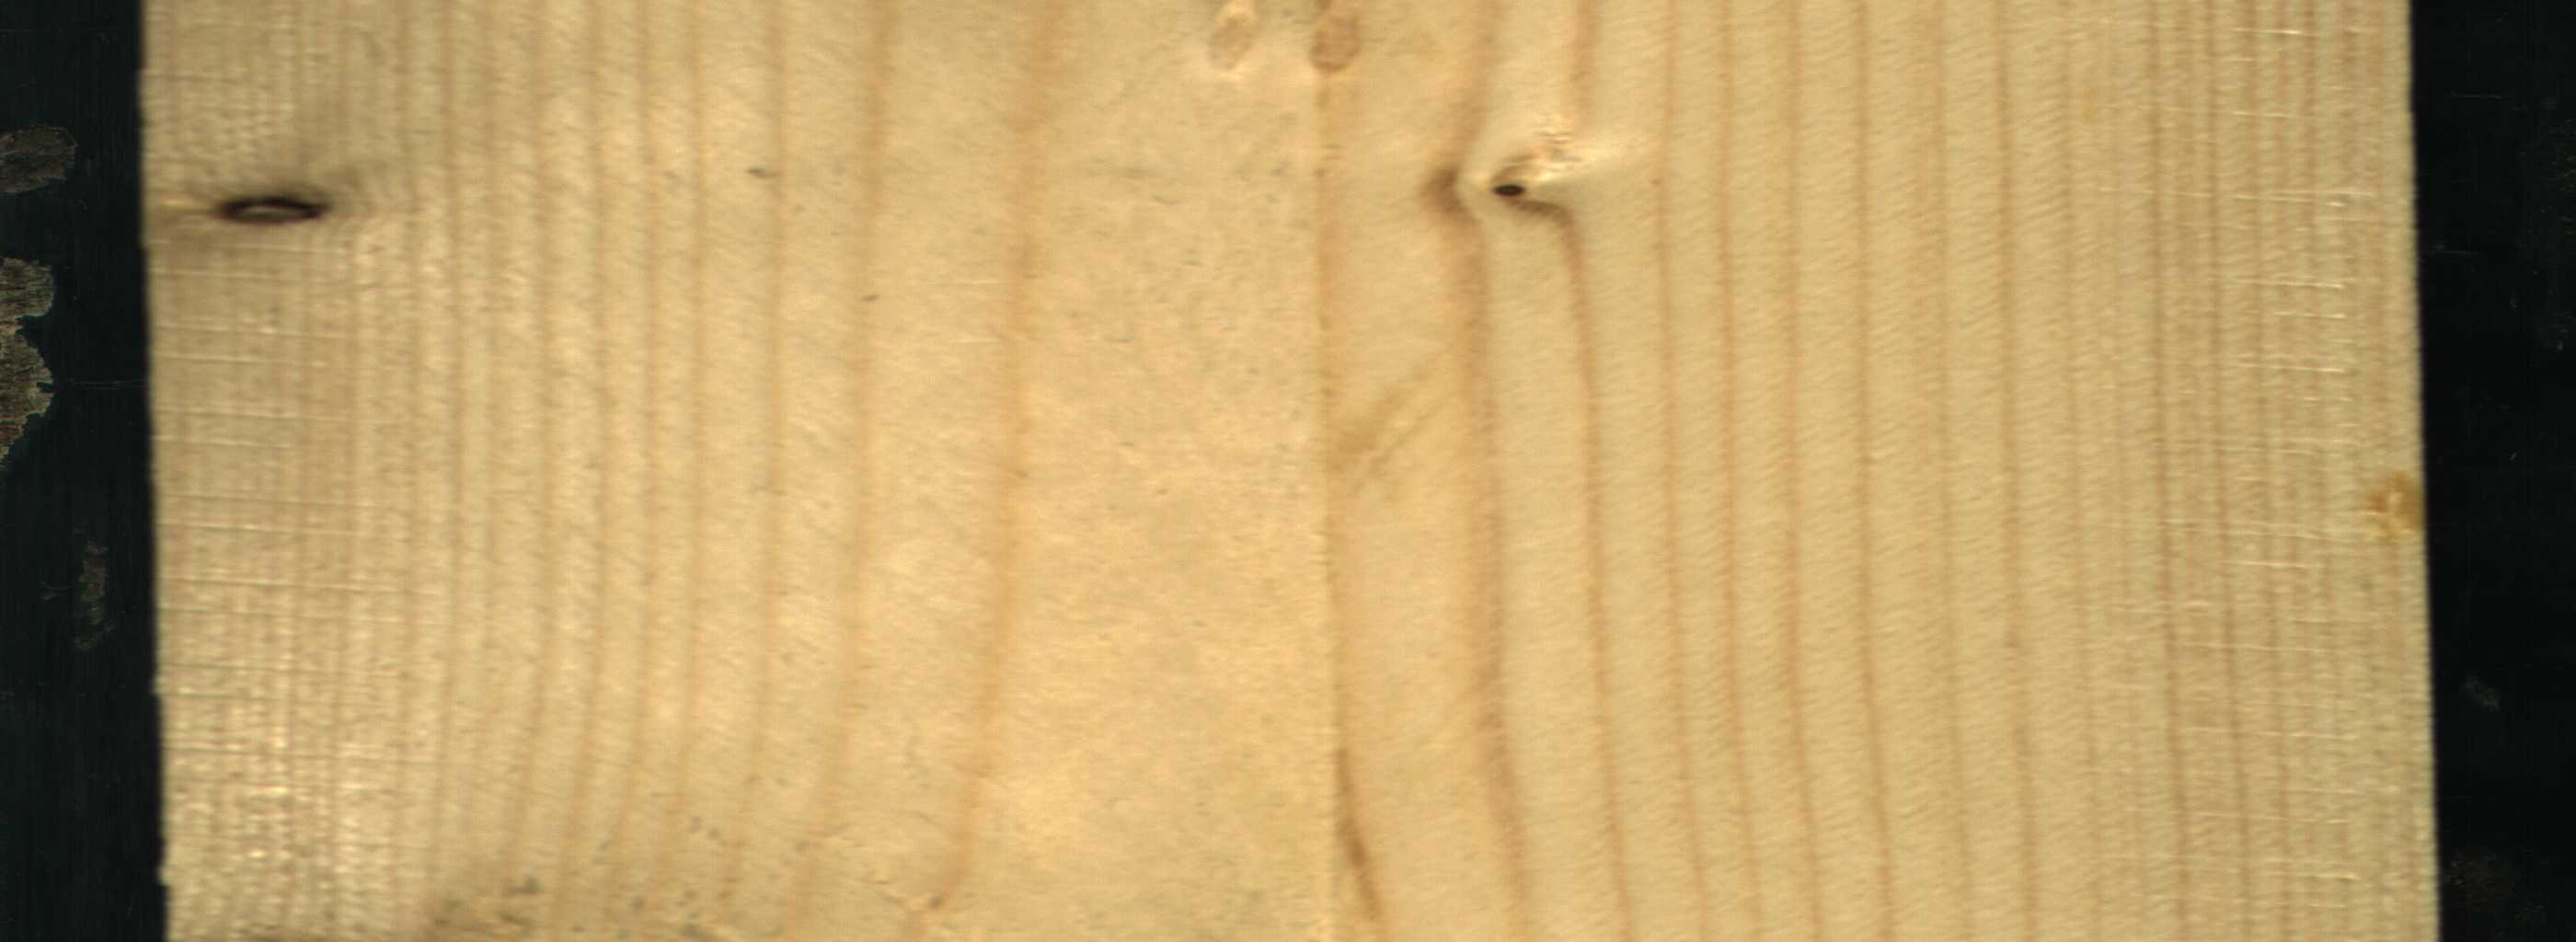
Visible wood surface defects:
Dead_Knot
Dead_Knot